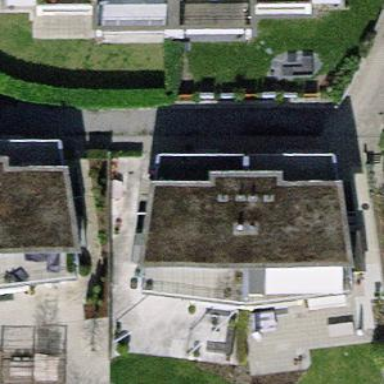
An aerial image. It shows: Terrace building with flat brown roof. The building itself is yellow in color.